Question: is there a simple way to reveal text within a webpage using a link without altering the web address or using an iframe? maybe with an 'onclick' function? im pretty new to new code so not sure where to start.. ive attached a picture of what exaclty im after, fairly simple. im already using an iframe as the main interface so another one would get messy in terms of a default menu. there must be a simple fix.. any help would be really appreciated.
thanks, Aaron

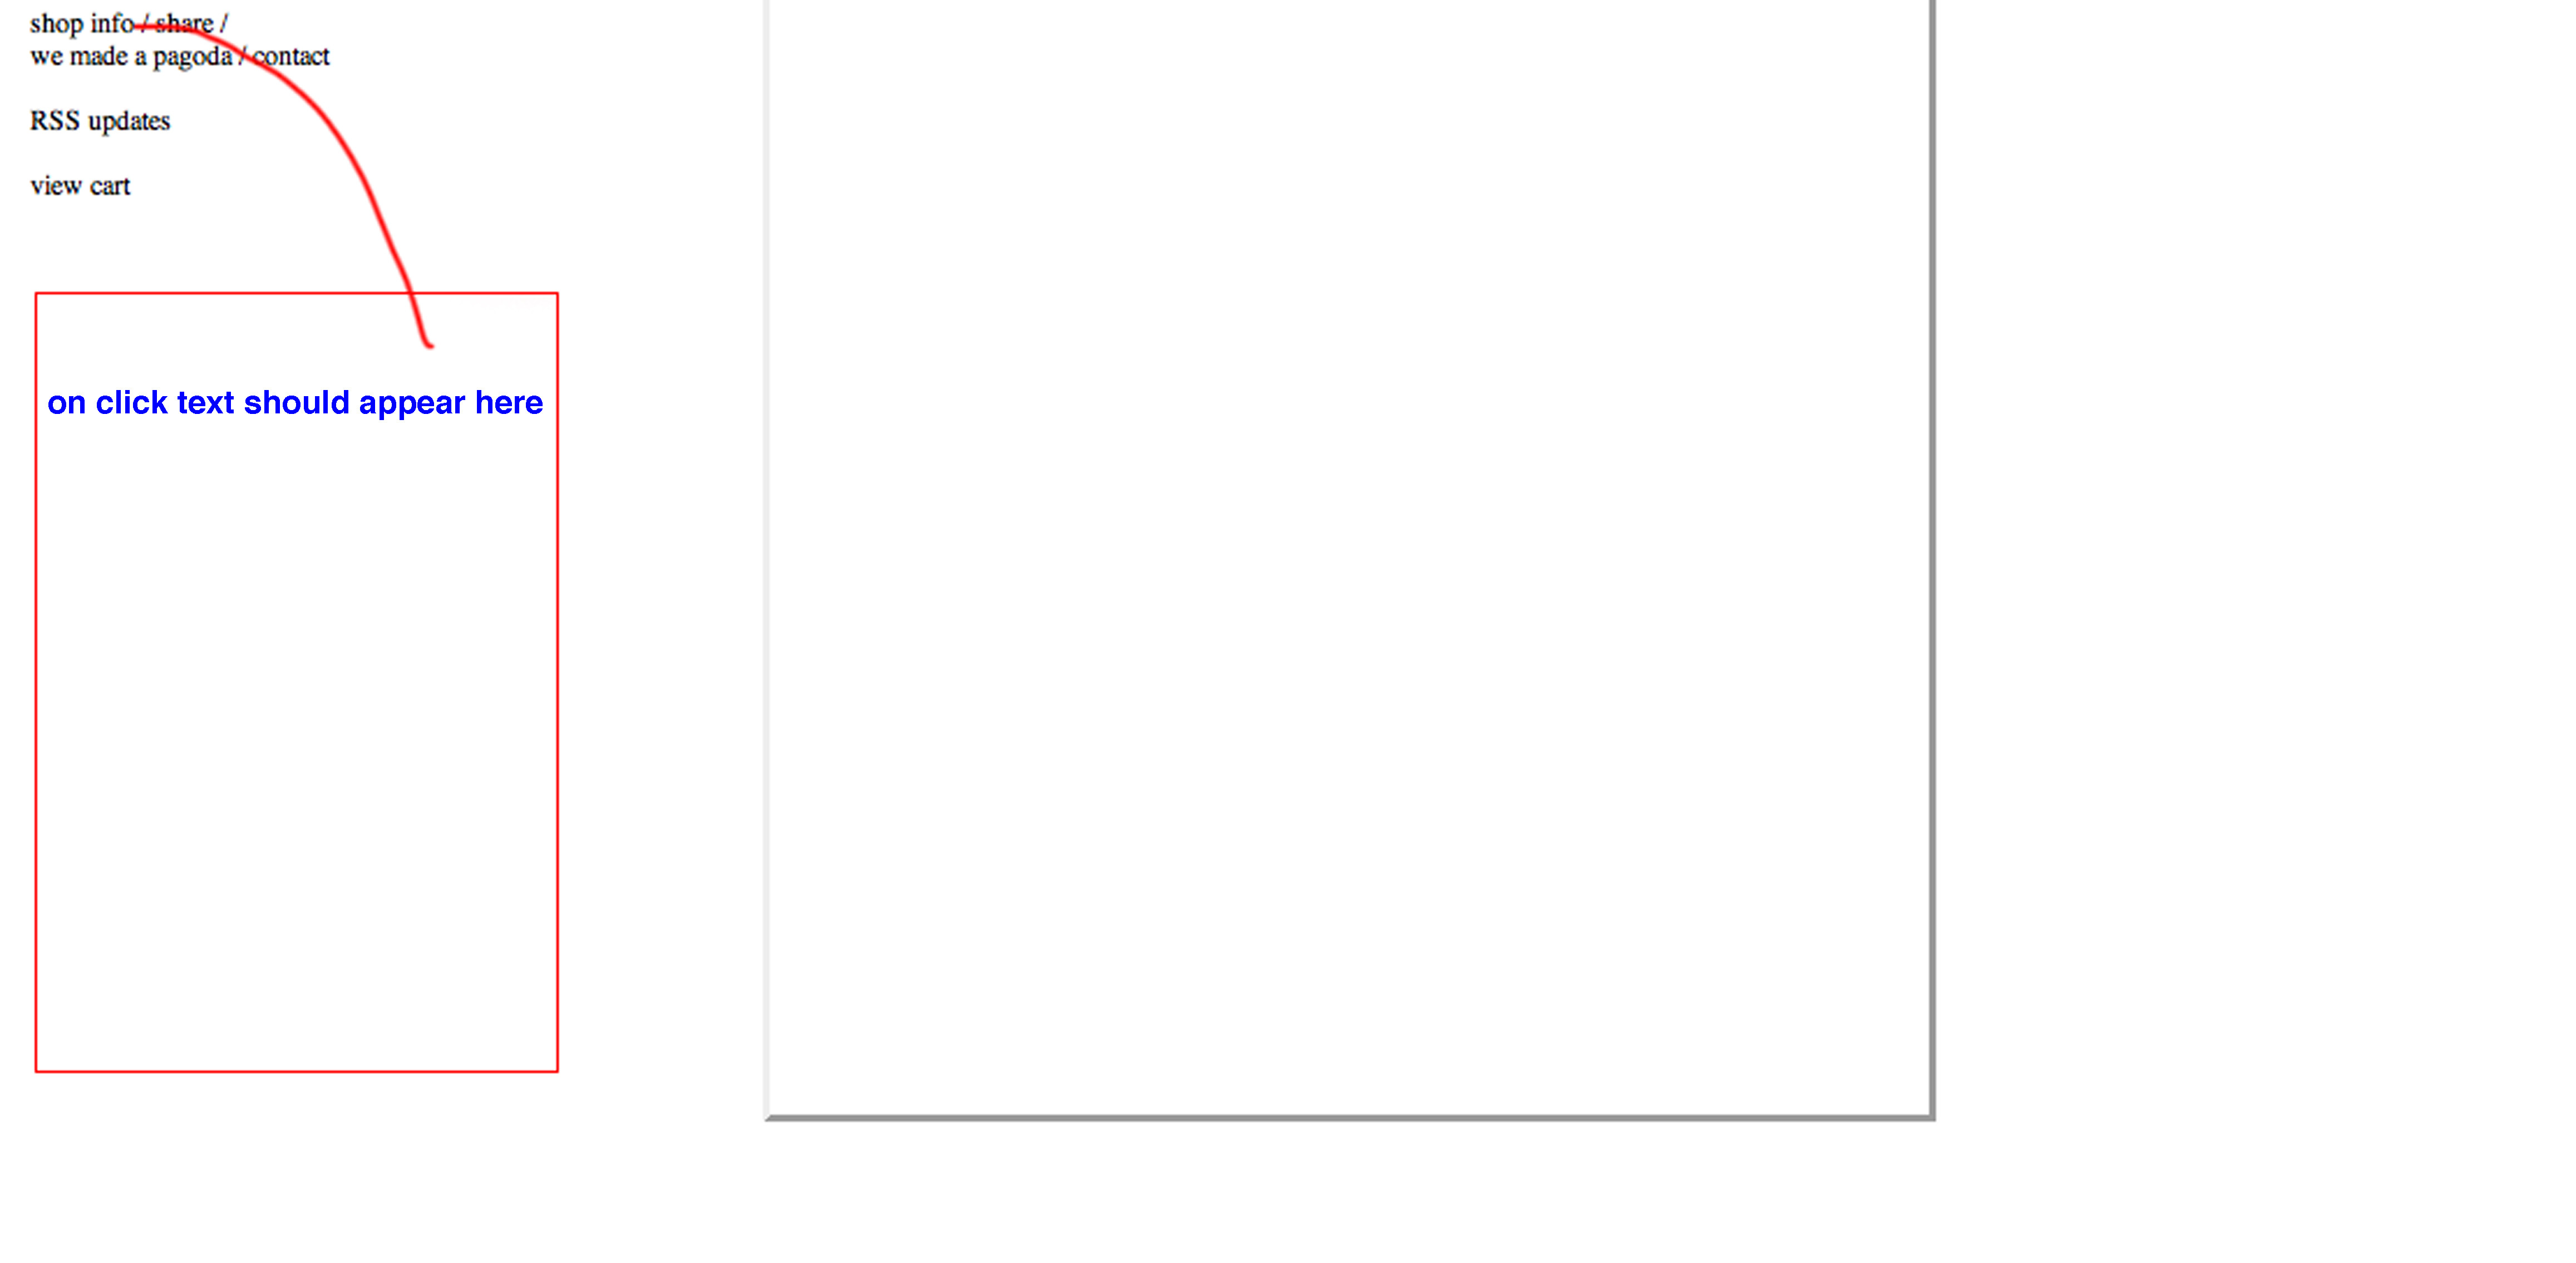
Answer: Put the text you want to hide until click inside hidden container, like this:
'''
<div id="HiddenTextContainer" style="display: none;">
Hello, I will become visible when you click something else
</div>
'''
Next step is add that JavaScript code to the page, for example inside the '<head>' section:
'''
function ShowHiddenText() {
document.getElementById("HiddenTextContainer").style.display = "block";
}
'''
And finally have such code:
'''
<span onclick="ShowHiddenText();">click me to show hidden text</span>
'''
<URL>.
: in case you got more than one element to show, you can use the 'rel' attribute:
'''
<span rel="HiddenTextContainer2">click me to show second hidden text</span><br />
'''
Then with pure JavaScript iterate over all elements with that attribute and assign their 'onclick' programmatically:
'''
window.onload = function() {
var elements = document.getElementsByTagName("span");
for (var i = 0; i < elements.length; i++) {
var element = elements[i];
var id = element.getAttribute("rel") || "";
if (id.length > 0) {
element.onclick = function() {
var oToShow = document.getElementById(this.getAttribute("rel"));
if (oToShow)
oToShow.style.display = "block";
};
}
}
};
'''
When clicked, element with ID the same as the 'rel' value will be displayed.
<URL>.
: to show it in one single container, first have such container:
'''
<div id="HiddenTextContainer"></div>
'''
No need to have it hidden since it's initially empty, then change the code to:
'''
window.onload = function() {
var elements = document.getElementsByTagName("span");
for (var i = 0; i < elements.length; i++) {
var element = elements[i];
var id = element.getAttribute("rel") || "";
if (id.length > 0) {
element.onclick = function() {
var oToShow = document.getElementById(this.getAttribute("rel"));
if (oToShow)
document.getElementById("HiddenTextContainer").innerHTML = oToShow.innerHTML;
};
}
}
};
'''
Instead of showing the related container, you copy its contents to the "main" container.
<URL>.